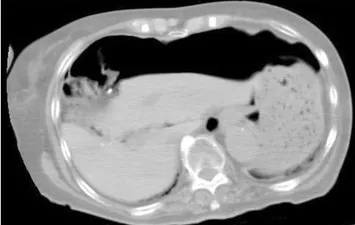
Abdominal computed tomography. Computed tomography findings show a massive pneumoperitoneum localized to the upper abdomen without collection of intra-abdominal fluid, pneumoretroperitoneum, or subcutaneous emphysema.
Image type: radiology (ct)